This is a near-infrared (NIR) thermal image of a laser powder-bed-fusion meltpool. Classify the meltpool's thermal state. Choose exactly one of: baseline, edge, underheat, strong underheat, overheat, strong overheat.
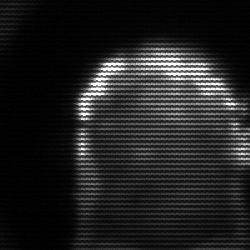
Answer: baseline